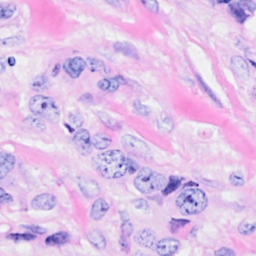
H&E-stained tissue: Breast